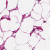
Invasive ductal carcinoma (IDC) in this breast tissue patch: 0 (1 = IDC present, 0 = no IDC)